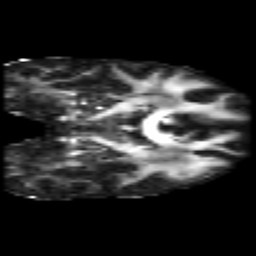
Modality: FA
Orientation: coronal
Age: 44
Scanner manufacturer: philips
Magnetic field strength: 3 T
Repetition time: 8.592 s
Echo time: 0.1268 s